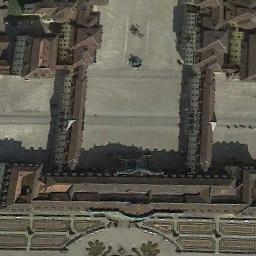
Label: palace